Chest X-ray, PA view. Patient: 57 years old, sex M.
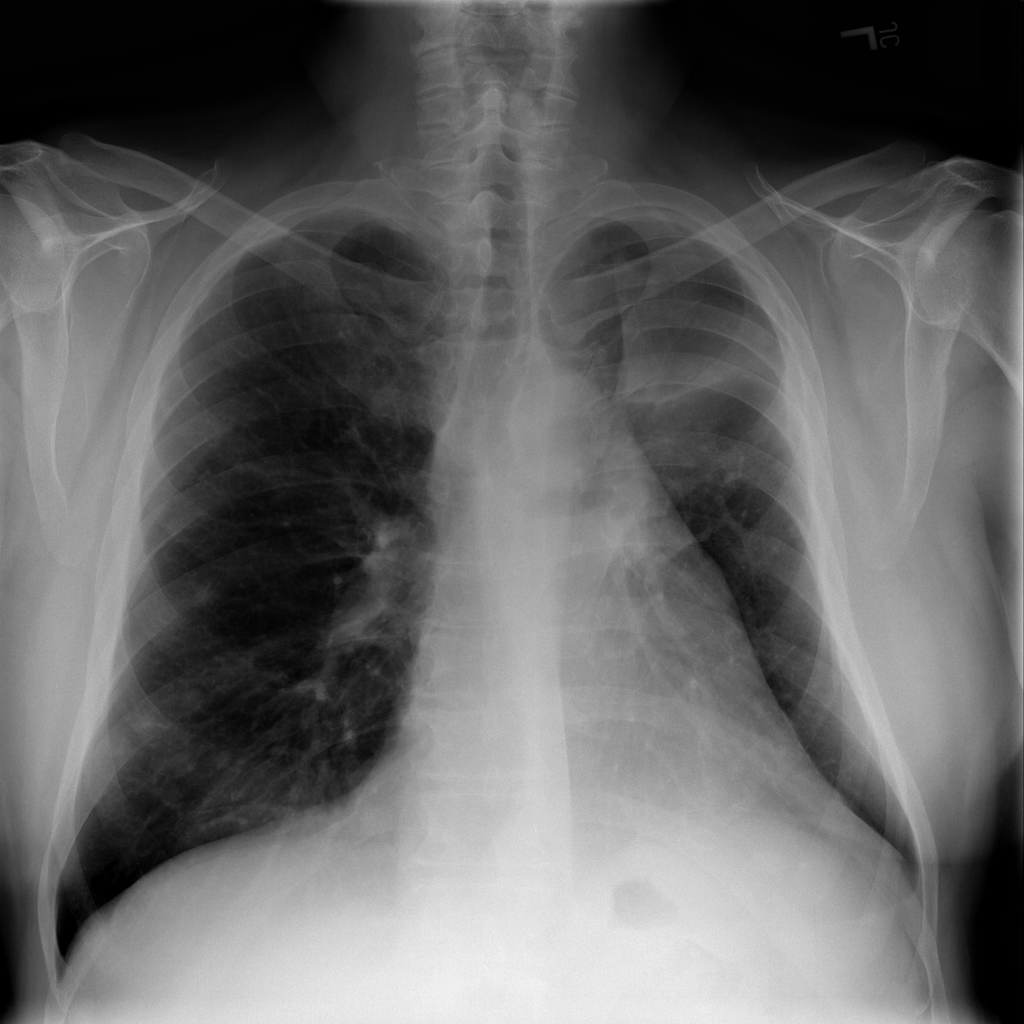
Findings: Atelectasis, Effusion